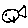
Label: fish